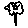
Label: flower